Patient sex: M
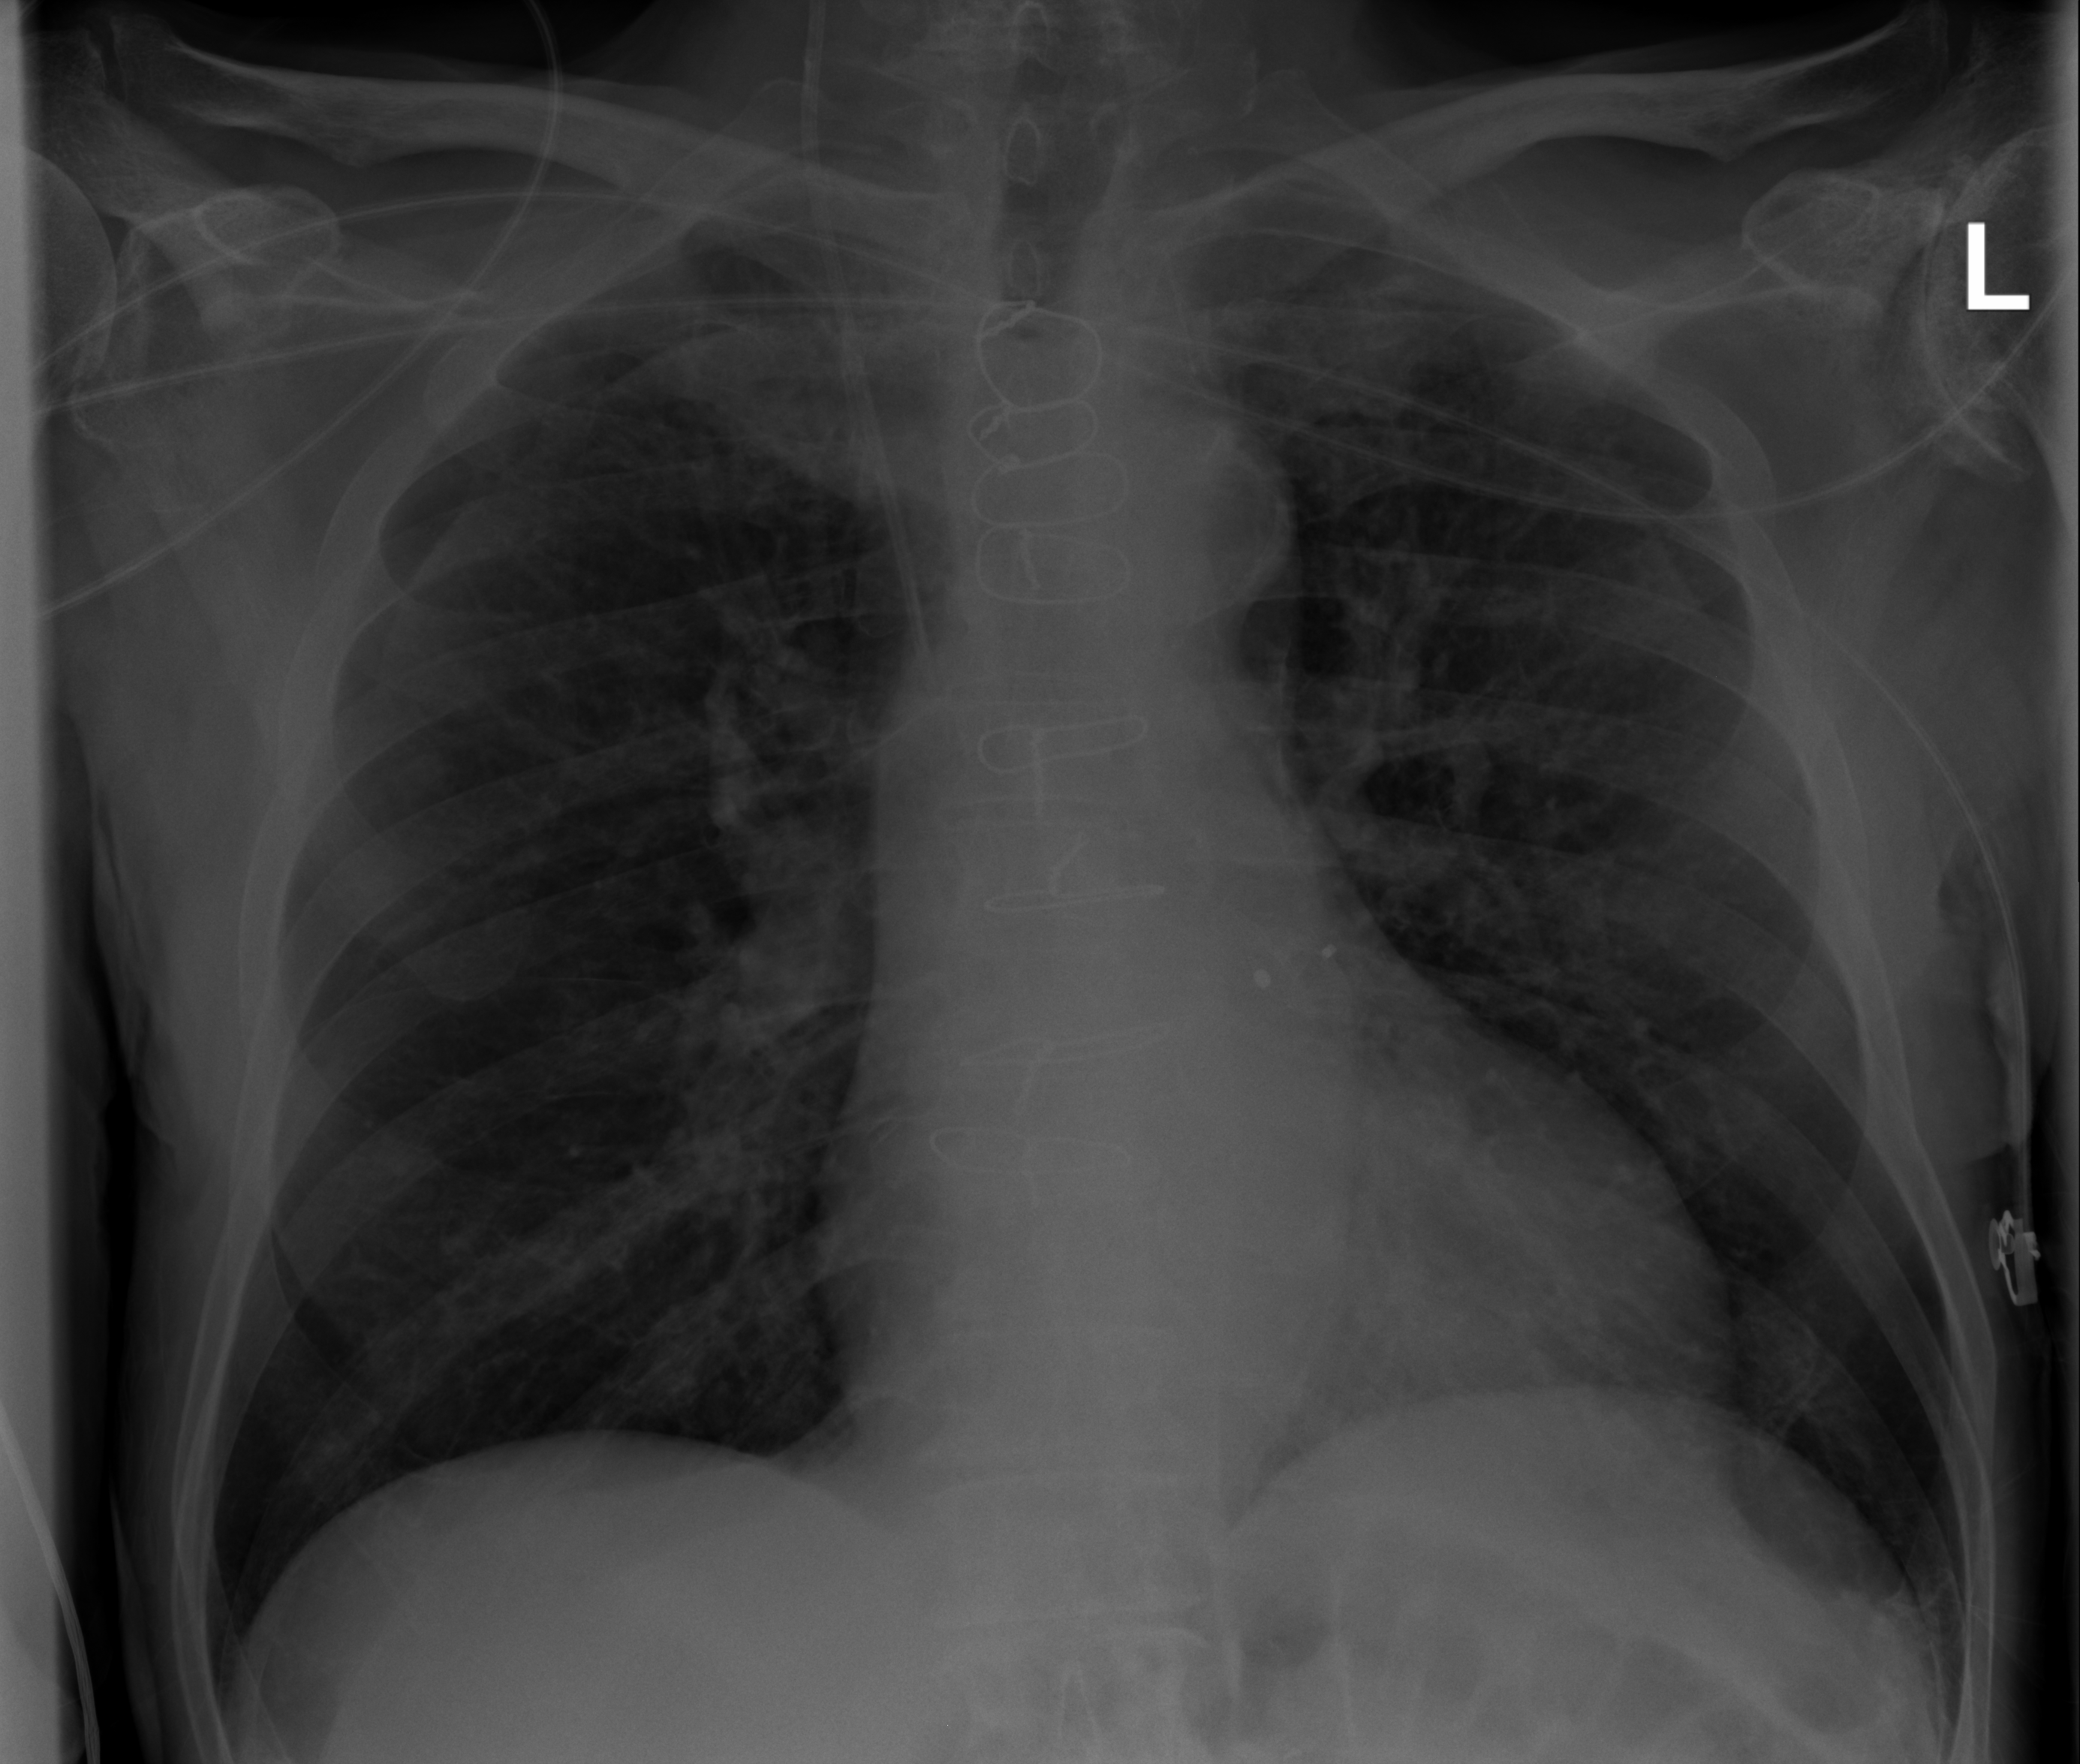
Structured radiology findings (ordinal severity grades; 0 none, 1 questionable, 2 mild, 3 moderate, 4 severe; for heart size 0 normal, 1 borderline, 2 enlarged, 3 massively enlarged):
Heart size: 0
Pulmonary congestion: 1
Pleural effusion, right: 0
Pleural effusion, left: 0
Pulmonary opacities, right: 0
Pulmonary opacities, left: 0
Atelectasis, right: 0
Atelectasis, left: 0